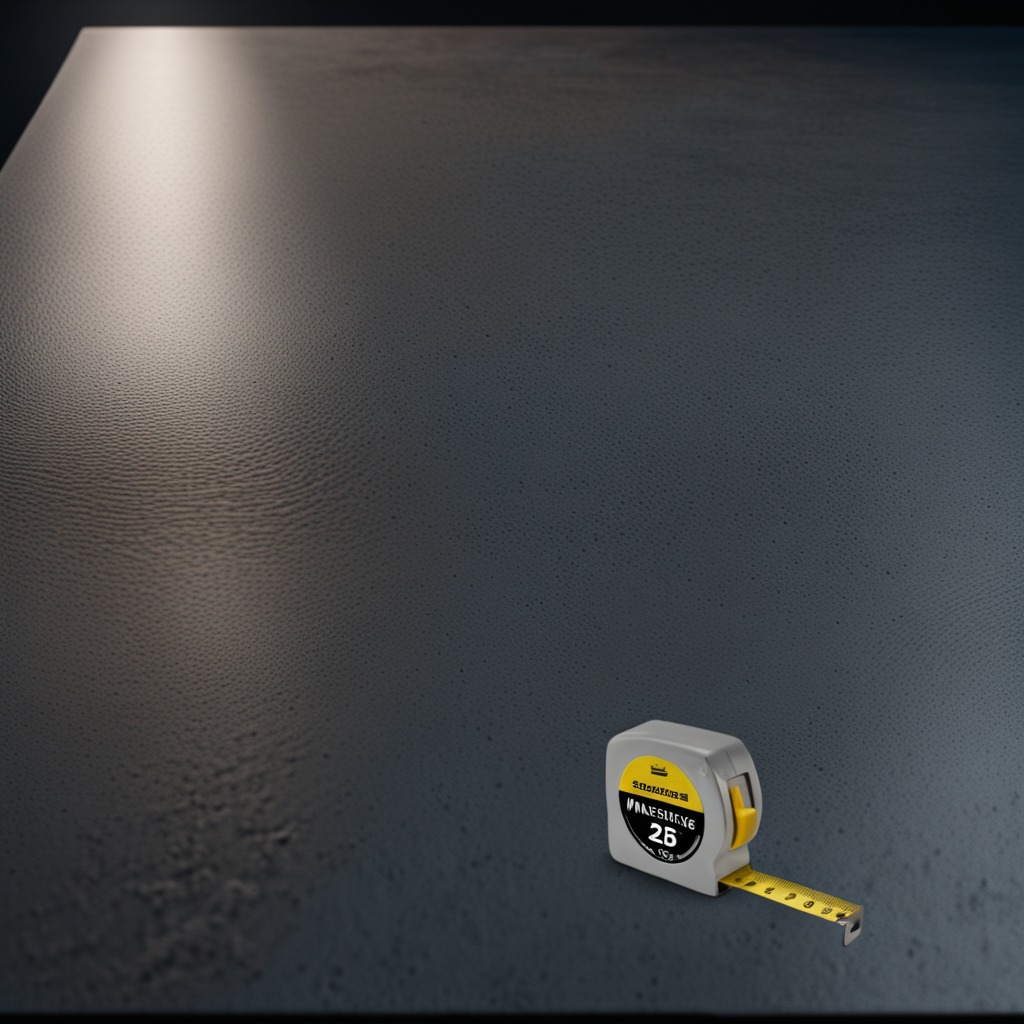
A measuring tape is lying on a clean granite table inside a workshop at night dim ambient light soft shadows worn but